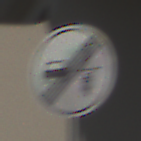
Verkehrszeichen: EndeVerbotUeberholenEinspurigeFahrzeuge
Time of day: MorningAfternoon
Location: Outdoor (Urban)
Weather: Clear
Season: NotSpecified
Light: Natural